Question: I want to set inner-section and sidebar to some min-height and then they should expand vertically along with 'main' tag.
HTML code:
'''
<body>
<header></header>
<main>
<section>
<section class="innersection">
some content
</section>
<aside class="sidebar">
snas
</aside>
</section>
</main>
<footer></footer>
</body>
'''
CSS code :
'''
main{
width: 100%;
min-height: 800px;
}
.innersection{
float:left;
width:94%;
display:inline;
}
.sidebar{
float:right;
width:5%;
display:inline;
}
'''
I tried it but it is not working. With inner-section and sidebar the height of 'main' tag is not increasing. I have attached a image of the page .
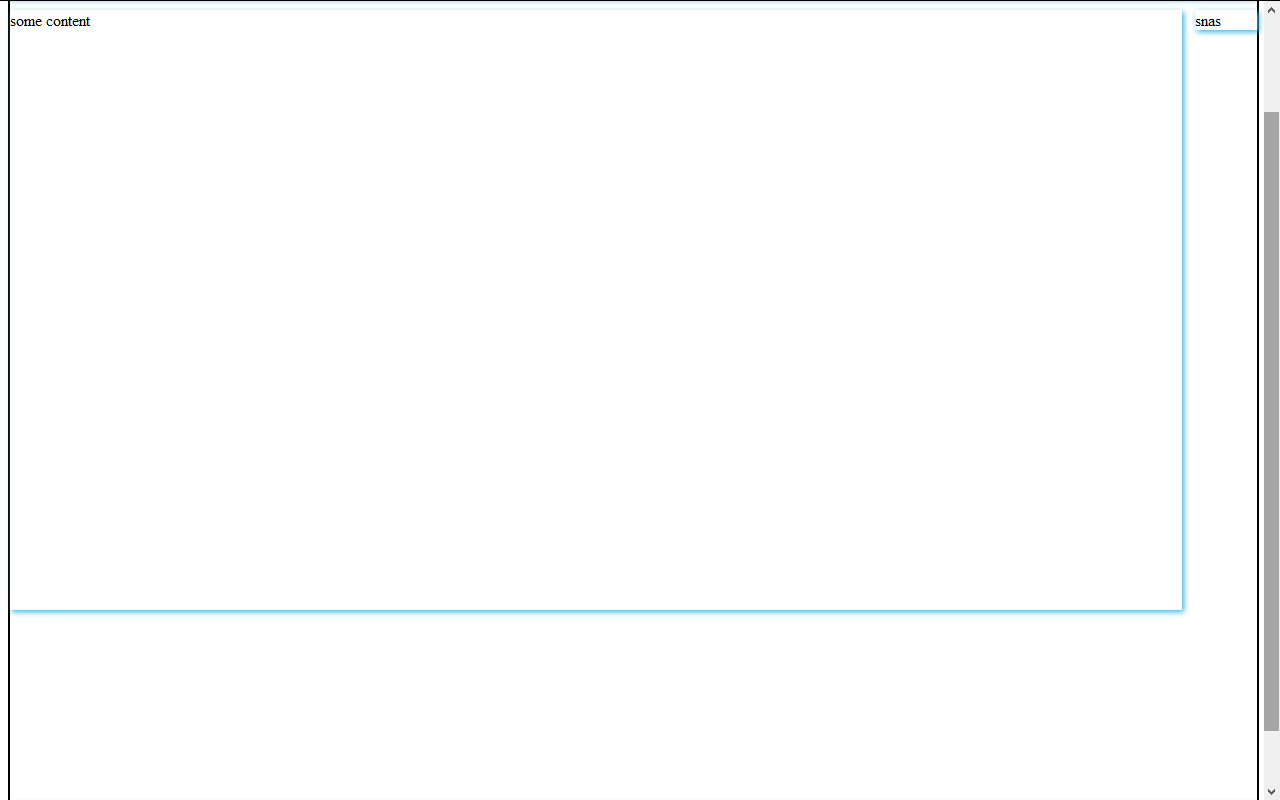
Answer: I hope I understand correctly, you want '.innersection' and '.sidebar' to both have the same height, and both take the height of it's parent?
If so, you could display 'main > section' as a table and the both children as table-cells.
'''
main{
width: 100%;
min-height: 800px;
}
main > section {
width: 100%;
display: table;
}
.innersection{
width:94%;
height: 800px;
display:table-cell;
}
.sidebar{
width:5%;
display: table-cell;
}
'''
<URL>